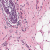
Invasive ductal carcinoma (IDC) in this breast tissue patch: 0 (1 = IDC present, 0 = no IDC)